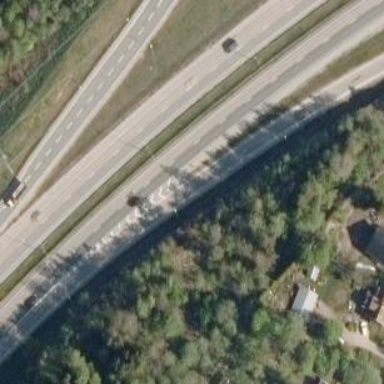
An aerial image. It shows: Asphalt road classified as trunk highway.